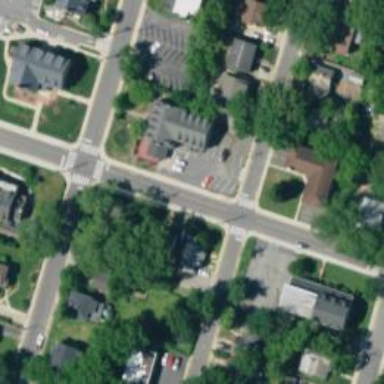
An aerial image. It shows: Marked crossing on the road.